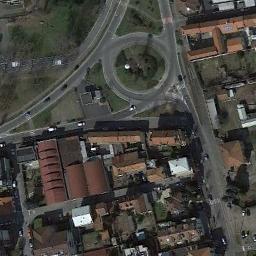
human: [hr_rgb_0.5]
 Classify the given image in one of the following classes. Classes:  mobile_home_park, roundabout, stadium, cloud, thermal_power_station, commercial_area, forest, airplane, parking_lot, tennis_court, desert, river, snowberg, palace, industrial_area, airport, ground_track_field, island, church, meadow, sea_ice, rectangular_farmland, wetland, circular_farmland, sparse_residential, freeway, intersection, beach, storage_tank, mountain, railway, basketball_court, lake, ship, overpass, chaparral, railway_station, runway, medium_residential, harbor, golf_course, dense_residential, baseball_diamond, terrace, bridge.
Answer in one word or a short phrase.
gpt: roundabout